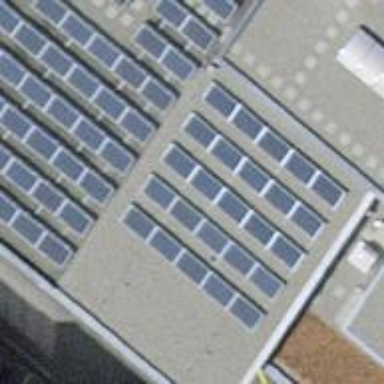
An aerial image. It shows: Solar power generator utilizing photovoltaic technology with solar photovoltaic panels.